Field crop: tomato
Growth stage: 1
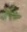
Species: solanum